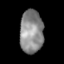
Tissue: lung
Cell type: T cells
Senescence score: 0.2253
Nuclear area (px): 986
Mean DAPI intensity: 138.658